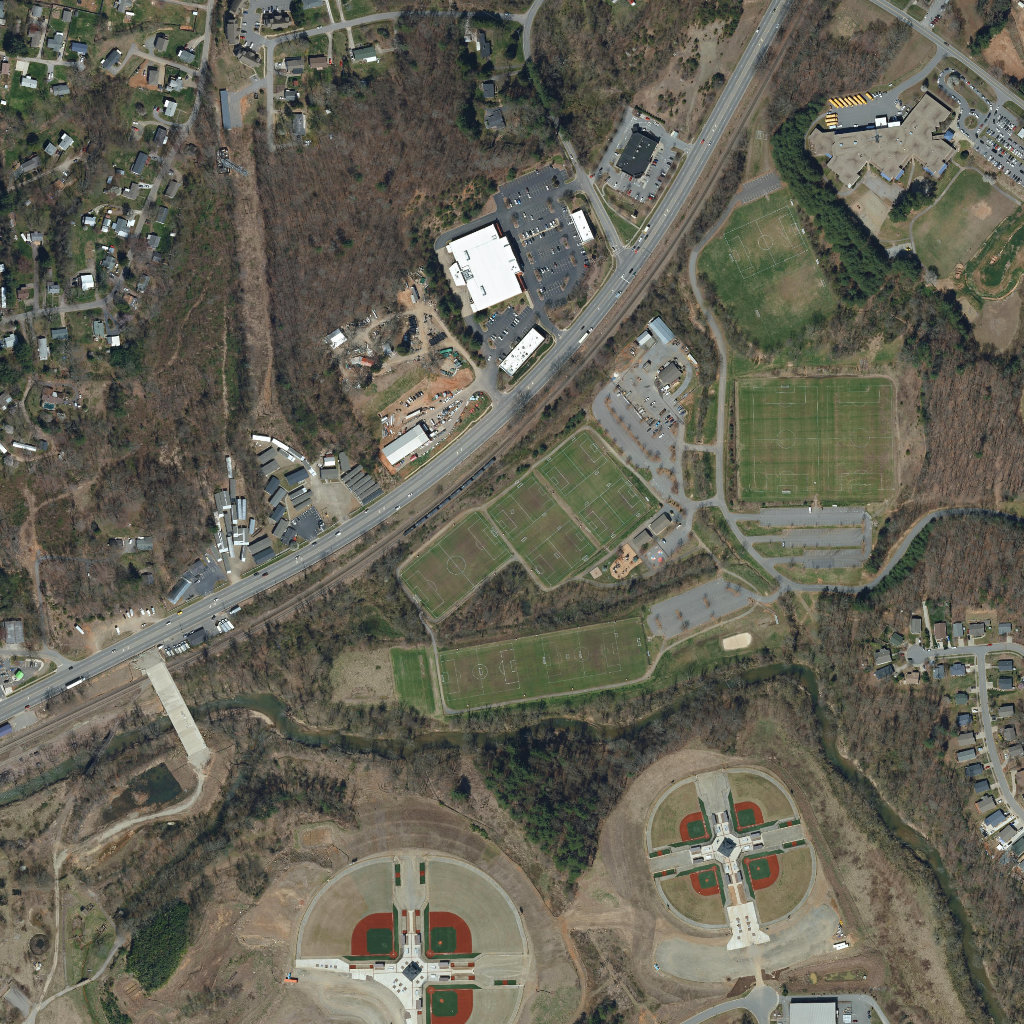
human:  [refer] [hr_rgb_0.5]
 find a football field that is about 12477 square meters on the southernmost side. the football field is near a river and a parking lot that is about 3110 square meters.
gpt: <box>[[42, 60, 63, 69, 0]]</box>

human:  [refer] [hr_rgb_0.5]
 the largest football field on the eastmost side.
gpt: <box>[[71, 36, 87, 49, 0]]</box>

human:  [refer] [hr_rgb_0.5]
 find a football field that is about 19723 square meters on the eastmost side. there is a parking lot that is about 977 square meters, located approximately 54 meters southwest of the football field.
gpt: <box>[[71, 36, 87, 49, 0]]</box>

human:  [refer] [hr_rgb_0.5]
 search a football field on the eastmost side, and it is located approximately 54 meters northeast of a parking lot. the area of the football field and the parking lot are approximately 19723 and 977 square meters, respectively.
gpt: <box>[[71, 36, 87, 49, 0]]</box>

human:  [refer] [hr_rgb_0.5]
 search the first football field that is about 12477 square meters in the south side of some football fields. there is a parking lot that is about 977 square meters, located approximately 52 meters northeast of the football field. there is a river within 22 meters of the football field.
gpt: <box>[[42, 60, 63, 69, 0]]</box>